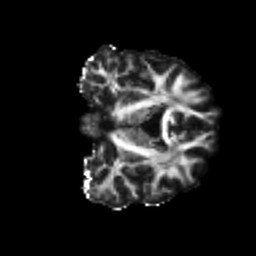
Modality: FA
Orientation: coronal
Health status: ill
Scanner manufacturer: siemens
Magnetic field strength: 3 T
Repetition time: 6.7 s
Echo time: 0.1 s